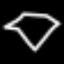
Label: diamond